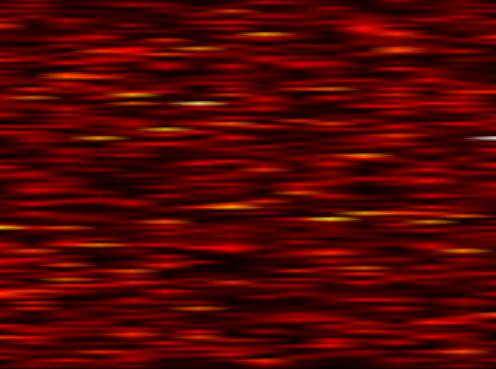
Label: FBMC